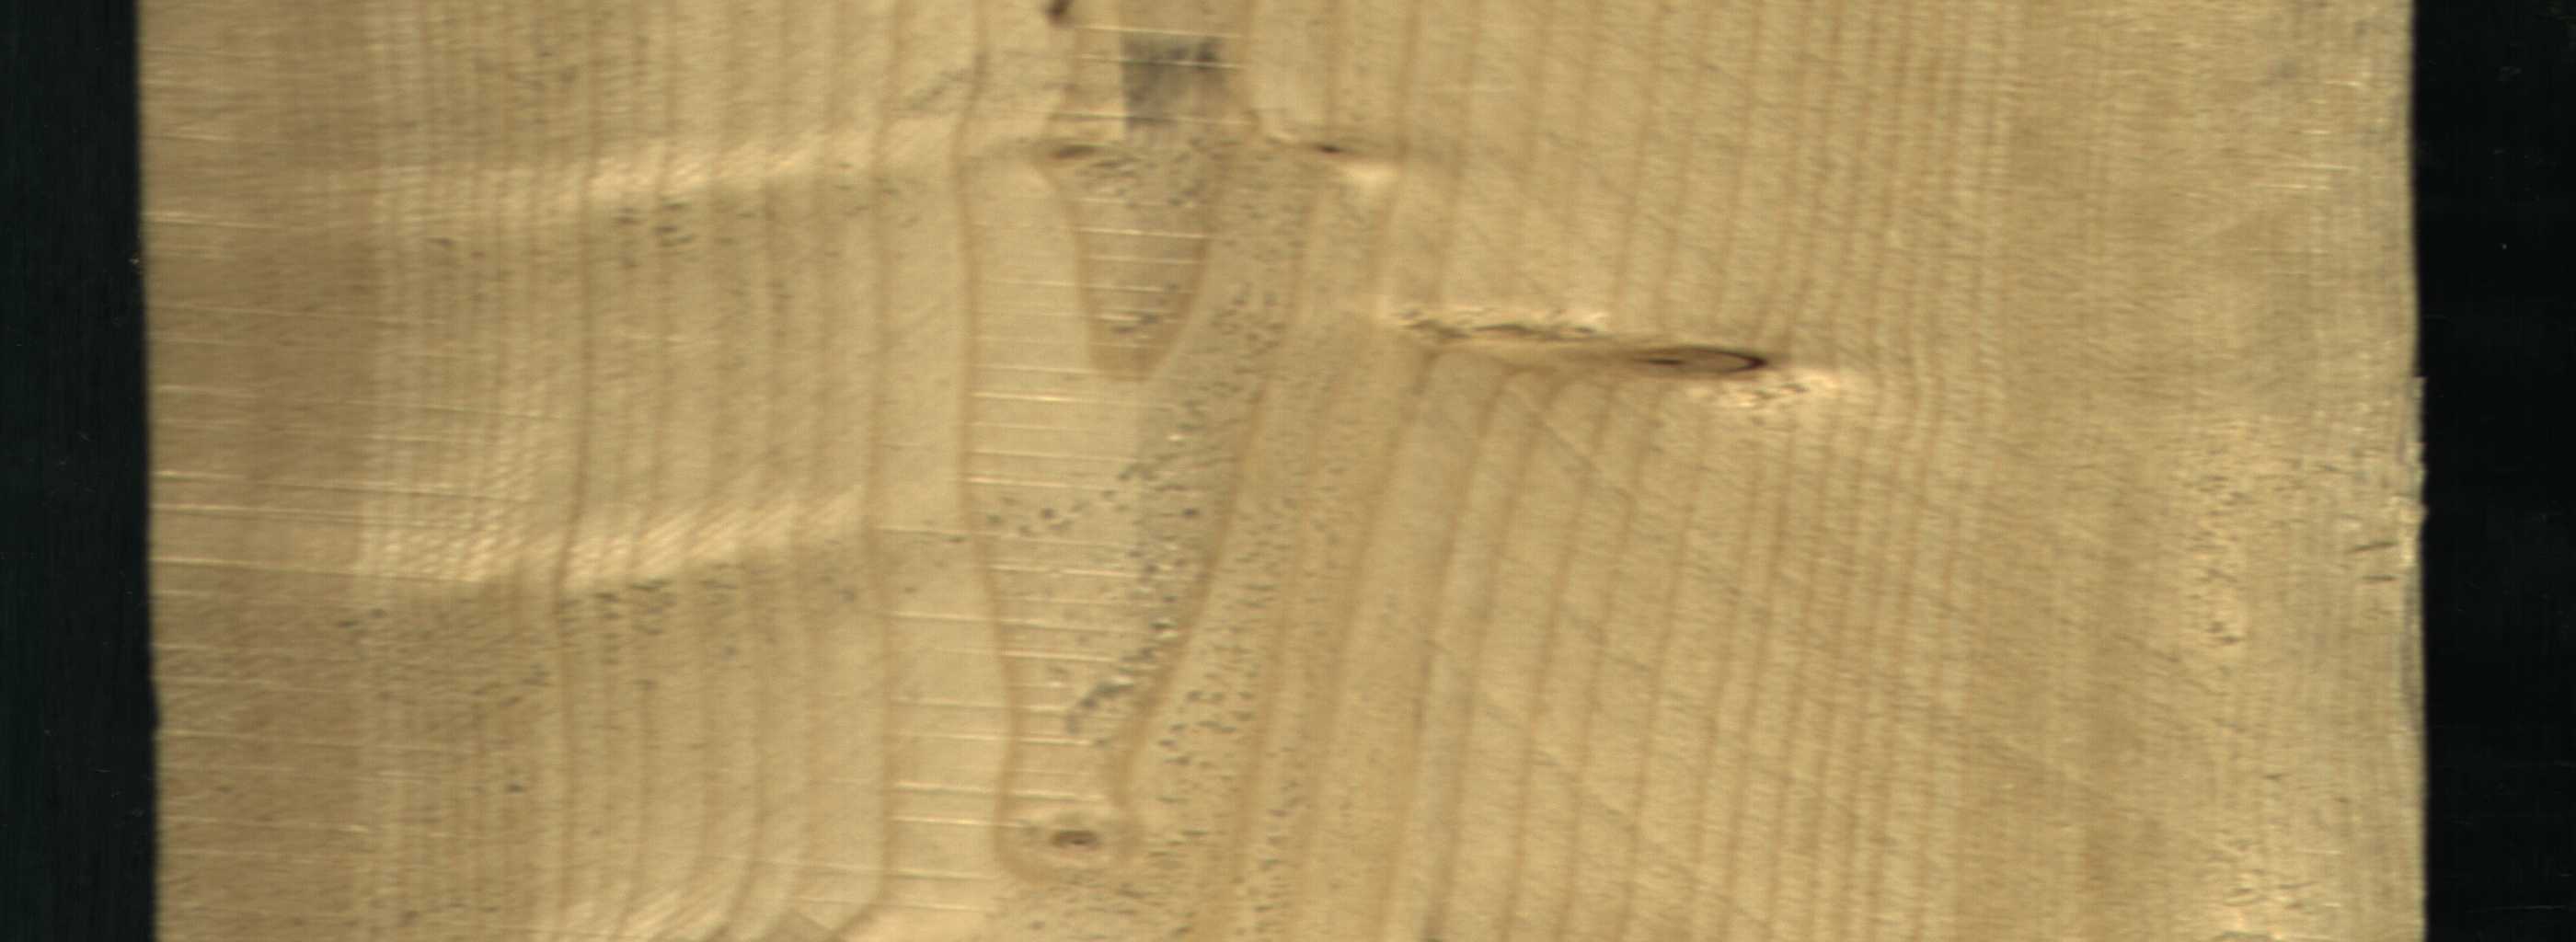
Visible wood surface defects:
Live_Knot
Live_Knot